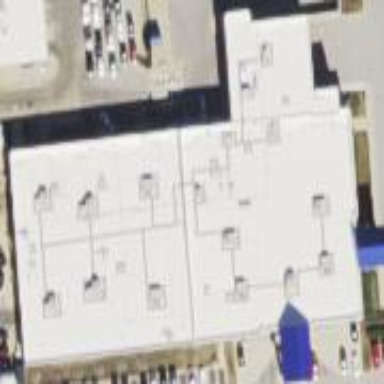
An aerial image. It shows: Retail building with car shop.